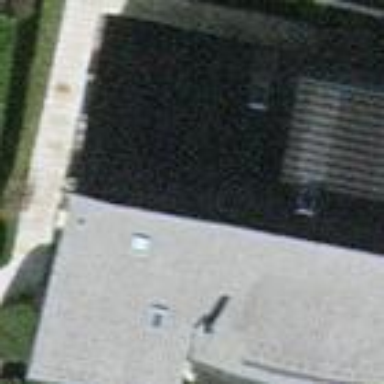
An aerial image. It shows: Terrace building.